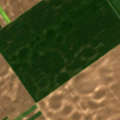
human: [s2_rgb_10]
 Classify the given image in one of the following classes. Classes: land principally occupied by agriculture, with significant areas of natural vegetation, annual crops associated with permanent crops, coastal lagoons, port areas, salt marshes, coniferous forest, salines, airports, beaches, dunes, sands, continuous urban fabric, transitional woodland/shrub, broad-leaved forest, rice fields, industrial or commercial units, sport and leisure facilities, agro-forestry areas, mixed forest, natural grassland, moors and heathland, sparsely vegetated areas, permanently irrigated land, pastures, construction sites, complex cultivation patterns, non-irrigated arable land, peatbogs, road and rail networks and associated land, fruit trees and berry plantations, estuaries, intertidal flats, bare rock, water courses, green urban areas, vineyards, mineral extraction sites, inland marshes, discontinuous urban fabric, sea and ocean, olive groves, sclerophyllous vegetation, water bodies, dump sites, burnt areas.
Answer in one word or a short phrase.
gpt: non-irrigated arable land